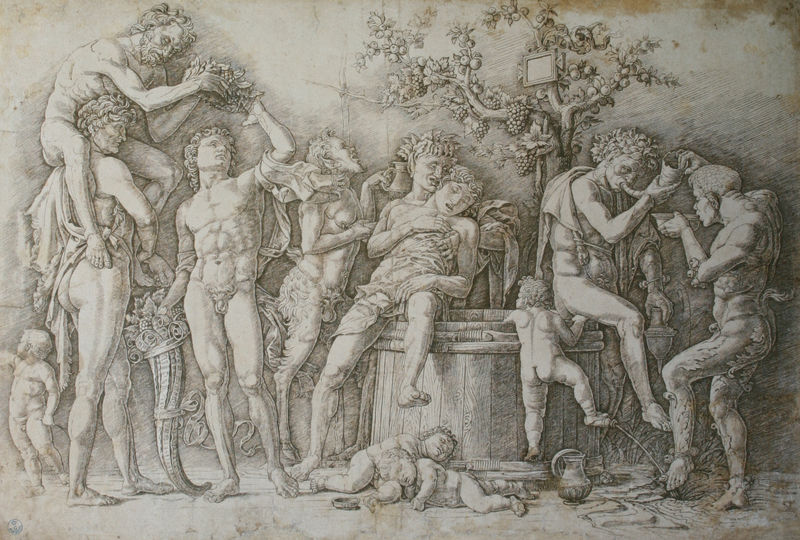
Titel: Bacchanal mit einem Bottich
Künstler: Andrea Mantegna
Standort: Florenz
Institution: Gabinetto Disegni e Stampe degli Uffizi
Schlagwörter: akt, baum, blätter, gruppe, mann, nackt, akte, holz, männer, zeichnung, obst, fest, leute, betrunken, feier, gelage, jung, trinken, schale, stehen, füllhorn, horn, signatur, spiegel, haare, stehend, kind, klassizismus, pflanzen, krone, renaissance, brunnen, kinder, engel, früchte, kanne, krug, trauben, vase, beine, hufe, reiten, apfel, äpfel, hintern, liegen, schlafen, schlafend, knaben, ernte, zug, graphik, wein, muskeln, nackte, penis, schild, gefäß, antike, schönheit, radierung, stich, schwarzweiß, fass, entwurf, kranz, lorbeerkranz, mythologie, gefässe, wanne, zuber, römer, triumph, jüngling, götter, bacchus, satyr, ekstase, lust, schwänze, apfelbaum, zipfel, trunkenheit, weinfass, blätterkranz, symbolik, rebe, reben, weinrebe, weinstock, amor, putten, kupferstich, obstbaum, rebstock, stampfen, putti, triumphzug, trinkgefäss, trunken, bacchanal, dionysos, fruchtbarkeit, römisch, klassisch, weinlese, füllhörner, italienisch, faune, ausgelassen, weinkrug, dionysisch, satyrn, sartyr, michel ange, raimondi, rausch, fast, cupid, pressen, trinkbecher, berauscht, bocksbeinig, bockshufe, dionysien, pollaiuolo, saft, silen, trinkhörner, weinprobe, ziegenbeine, zug des bacchus, dyonisus, 15, 1500, lucas von leyden, kelter, weinseelig